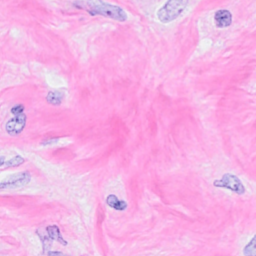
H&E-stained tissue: Breast